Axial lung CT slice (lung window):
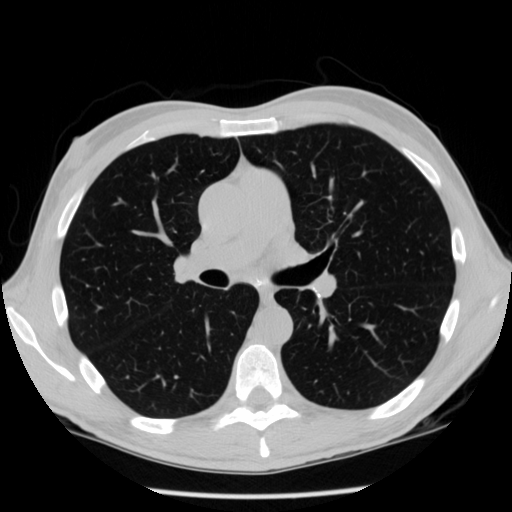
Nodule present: no